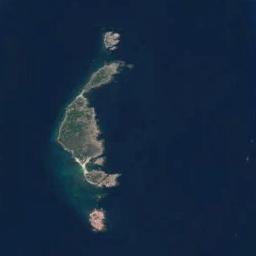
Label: island